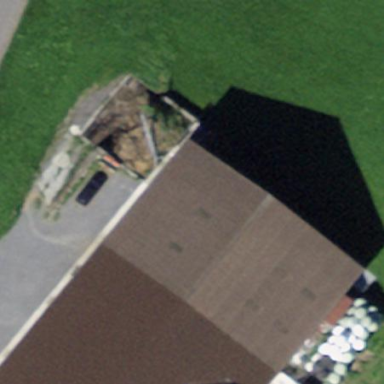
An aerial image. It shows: Barn.